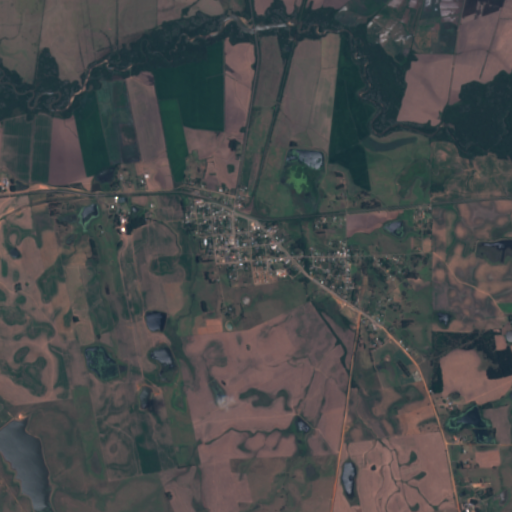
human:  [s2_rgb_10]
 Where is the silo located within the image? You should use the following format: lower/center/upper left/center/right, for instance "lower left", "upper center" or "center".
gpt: The silo is located in the center left of the image.
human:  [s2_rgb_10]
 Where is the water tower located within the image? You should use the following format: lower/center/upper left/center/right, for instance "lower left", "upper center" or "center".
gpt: The water tower is located in the center right of the image.
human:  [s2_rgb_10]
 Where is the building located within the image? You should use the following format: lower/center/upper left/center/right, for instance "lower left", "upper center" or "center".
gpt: There is no building in the image.